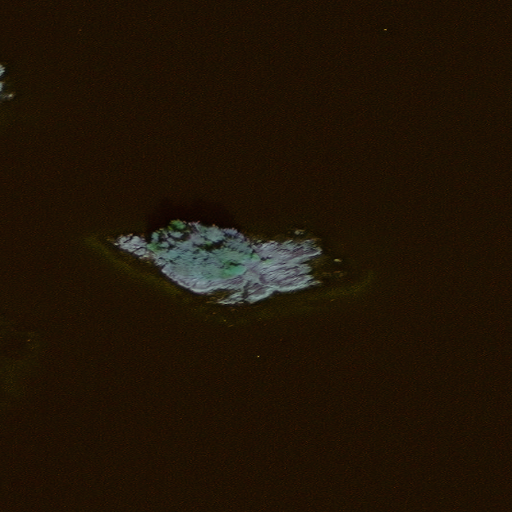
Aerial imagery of island in Alaska named Turning Island containing only unknown